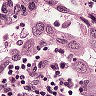
Metastatic tissue present: yes